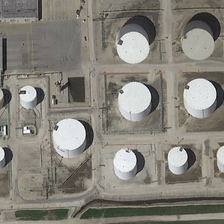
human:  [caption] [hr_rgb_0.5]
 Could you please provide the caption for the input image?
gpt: many storage tanks are surrounded by some bareland .

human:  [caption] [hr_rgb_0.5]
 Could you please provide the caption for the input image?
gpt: eleven white cylindrical buildings .

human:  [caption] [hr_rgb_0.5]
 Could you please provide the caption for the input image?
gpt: many storage tanks are surrounded by some bareland .

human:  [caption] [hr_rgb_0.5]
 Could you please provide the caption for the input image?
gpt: there are only a few strips of grass on the deserted land .

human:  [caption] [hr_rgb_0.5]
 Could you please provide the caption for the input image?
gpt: there are only a few strips of grass on the deserted land .